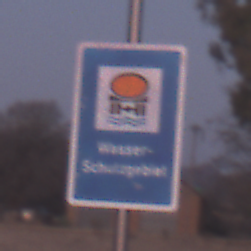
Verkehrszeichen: Wasserschutzgebiet
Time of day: SunriseSunset
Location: Outdoor (Nature)
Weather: Clear
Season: NotSpecified
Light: Natural